Question: After a lot of searching, I have not found any solution for the following problem.
I need a treeview control with "checkboxed" treeview items and the 'CheckedItems' property for convenient data binding (for example, treeview of folders' structure, when user checks folders, the size of checked folders is displayed in a textbox).
By the way, I have read the article <URL>, but the "IsChecked" approach is not appropriate in my case because I need to bind 'CheckedItems' as a collection.
I would appreciate any help!

The image link has been attached. I want the listbox to be data bound to 'CheckedItems' property of 'CheckTreeView'. Does anybody know how to implement the generic 'CheckTreeView' with possible binding to 'CheckedItems' collection?
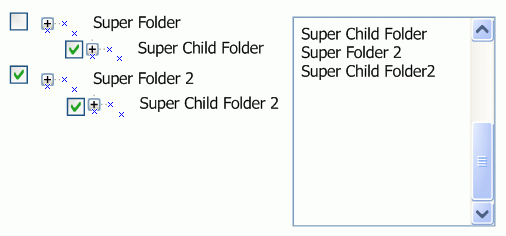
Answer: Finally got around to update the CheckBoxTreeView with the missing features. The CheckBoxTreeViewLibrary source can be <URL>
- - 'ObservableCollection<T>'- -
The Control can be used just like a regular TreeView. To add two-way binding for the IsChecked property, the CheckBoxTreeViewItemStyle.xaml ResourceDictionary must be merged. e.g.
'''
<Window.Resources>
<ResourceDictionary>
<ResourceDictionary.MergedDictionaries>
<ResourceDictionary Source="/CheckBoxTreeViewLibrary;component/Themes/CheckBoxTreeViewItemStyle.xaml"/>
</ResourceDictionary.MergedDictionaries>
</ResourceDictionary>
</Window.Resources>
'''
Then the ItemContainerStyle can be used like this
'''
<cbt:CheckBoxTreeView ...>
<cbt:CheckBoxTreeView.ItemContainerStyle>
<Style TargetType="{x:Type cbt:CheckBoxTreeViewItem}"
BasedOn="{StaticResource {x:Type cbt:CheckBoxTreeViewItem}}">
<Setter Property="IsChecked" Value="{Binding IsChecked}"/>
<!-- additional Setters, Triggers etc. -->
</Style>
</cbt:CheckBoxTreeView.ItemContainerStyle>
</cbt:CheckBoxTreeView>
'''
'''
namespace CheckBoxTreeViewLibrary
{
[StyleTypedProperty(Property = "ItemContainerStyle", StyleTargetType = typeof(CheckBoxTreeViewItem))]
public class CheckBoxTreeView : TreeView
{
public static DependencyProperty CheckedItemsProperty =
DependencyProperty.Register("CheckedItems",
typeof(IList),
typeof(CheckBoxTreeView));
private RoutedEventHandler Checked_EventHandler;
private RoutedEventHandler Unchecked_EventHandler;
public CheckBoxTreeView()
: base()
{
Checked_EventHandler = new RoutedEventHandler(checkBoxTreeViewItem_Checked);
Unchecked_EventHandler = new RoutedEventHandler(checkBoxTreeViewItem_Unchecked);
DependencyPropertyDescriptor dpd =
DependencyPropertyDescriptor.FromProperty(CheckBoxTreeView.ItemsSourceProperty, typeof(CheckBoxTreeView));
if (dpd != null)
{
dpd.AddValueChanged(this, ItemsSourceChanged);
}
}
void ItemsSourceChanged(object sender, EventArgs e)
{
Type type = ItemsSource.GetType();
if (ItemsSource is IList)
{
Type listType = typeof(ObservableCollection<>).MakeGenericType(type.GetGenericArguments()[0]);
CheckedItems = (IList)Activator.CreateInstance(listType);
}
}
internal void OnNewContainer(CheckBoxTreeViewItem newContainer)
{
newContainer.Checked -= Checked_EventHandler;
newContainer.Unchecked -= Unchecked_EventHandler;
newContainer.Checked += Checked_EventHandler;
newContainer.Unchecked += Unchecked_EventHandler;
}
protected override DependencyObject GetContainerForItemOverride()
{
CheckBoxTreeViewItem checkBoxTreeViewItem = new CheckBoxTreeViewItem();
OnNewContainer(checkBoxTreeViewItem);
return checkBoxTreeViewItem;
}
void checkBoxTreeViewItem_Checked(object sender, RoutedEventArgs e)
{
CheckBoxTreeViewItem checkBoxTreeViewItem = sender as CheckBoxTreeViewItem;
Action action = () =>
{
var checkedItem = checkBoxTreeViewItem.Header;
CheckedItems.Add(checkedItem);
};
this.Dispatcher.BeginInvoke(action, DispatcherPriority.ContextIdle);
}
void checkBoxTreeViewItem_Unchecked(object sender, RoutedEventArgs e)
{
CheckBoxTreeViewItem checkBoxTreeViewItem = sender as CheckBoxTreeViewItem;
Action action = () =>
{
var uncheckedItem = checkBoxTreeViewItem.Header;
CheckedItems.Remove(uncheckedItem);
};
this.Dispatcher.BeginInvoke(action, DispatcherPriority.ContextIdle);
}
public IList CheckedItems
{
get { return (IList)base.GetValue(CheckedItemsProperty); }
set { base.SetValue(CheckedItemsProperty, value); }
}
public event PropertyChangedEventHandler PropertyChanged;
private void OnPropertyChanged(string propertyName)
{
if (PropertyChanged != null)
{
PropertyChanged(this, new PropertyChangedEventArgs(propertyName));
}
}
}
}
'''
'''
namespace CheckBoxTreeViewLibrary
{
[StyleTypedProperty(Property = "ItemContainerStyle", StyleTargetType = typeof(CheckBoxTreeViewItem))]
public class CheckBoxTreeViewItem : TreeViewItem
{
public static readonly RoutedEvent CheckedEvent = EventManager.RegisterRoutedEvent("Checked",
RoutingStrategy.Direct,
typeof(RoutedEventHandler),
typeof(CheckBoxTreeViewItem));
public static readonly RoutedEvent UncheckedEvent = EventManager.RegisterRoutedEvent("Unchecked",
RoutingStrategy.Direct,
typeof(RoutedEventHandler),
typeof(CheckBoxTreeViewItem));
public static readonly DependencyProperty IsCheckedProperty =
DependencyProperty.Register("IsChecked",
typeof(bool),
typeof(CheckBoxTreeViewItem),
new FrameworkPropertyMetadata(false,
FrameworkPropertyMetadataOptions.BindsTwoWayByDefault,
CheckedPropertyChanged));
private static void CheckedPropertyChanged(DependencyObject source, DependencyPropertyChangedEventArgs e)
{
CheckBoxTreeViewItem checkBoxTreeViewItem = (CheckBoxTreeViewItem)source;
if (checkBoxTreeViewItem.IsChecked == true)
{
checkBoxTreeViewItem.OnChecked(new RoutedEventArgs(CheckedEvent, checkBoxTreeViewItem));
}
else
{
checkBoxTreeViewItem.OnUnchecked(new RoutedEventArgs(UncheckedEvent, checkBoxTreeViewItem));
}
}
public CheckBoxTreeViewItem()
: base()
{
}
protected override DependencyObject GetContainerForItemOverride()
{
PropertyInfo parentTreeViewPi = typeof(TreeViewItem).GetProperty("ParentTreeView", BindingFlags.Instance | BindingFlags.NonPublic);
CheckBoxTreeView parentCheckBoxTreeView = parentTreeViewPi.GetValue(this, null) as CheckBoxTreeView;
CheckBoxTreeViewItem checkBoxTreeViewItem = new CheckBoxTreeViewItem();
parentCheckBoxTreeView.OnNewContainer(checkBoxTreeViewItem);
return checkBoxTreeViewItem;
}
[Category("Behavior")]
public event RoutedEventHandler Checked
{
add
{
AddHandler(CheckedEvent, value);
}
remove
{
RemoveHandler(CheckedEvent, value);
}
}
[Category("Behavior")]
public event RoutedEventHandler Unchecked
{
add
{
AddHandler(UncheckedEvent, value);
}
remove
{
RemoveHandler(UncheckedEvent, value);
}
}
public bool IsChecked
{
get { return (bool)base.GetValue(IsCheckedProperty); }
set { base.SetValue(IsCheckedProperty, value); }
}
protected virtual void OnChecked(RoutedEventArgs e)
{
base.RaiseEvent(e);
}
protected virtual void OnUnchecked(RoutedEventArgs e)
{
base.RaiseEvent(e);
}
}
}
'''
'''
<ResourceDictionary xmlns="http://schemas.microsoft.com/winfx/2006/xaml/presentation"
xmlns:x="http://schemas.microsoft.com/winfx/2006/xaml"
xmlns:cti="clr-namespace:CheckBoxTreeViewLibrary">
<Style x:Key="TreeViewItemFocusVisual">
<Setter Property="Control.Template">
<Setter.Value>
<ControlTemplate>
<Rectangle/>
</ControlTemplate>
</Setter.Value>
</Setter>
</Style>
<PathGeometry x:Key="TreeArrow" Figures="M0,0 L0,6 L6,0 z"/>
<Style x:Key="ExpandCollapseToggleStyle" TargetType="{x:Type ToggleButton}">
<Setter Property="Focusable" Value="False"/>
<Setter Property="Width" Value="16"/>
<Setter Property="Height" Value="16"/>
<Setter Property="Template">
<Setter.Value>
<ControlTemplate TargetType="{x:Type ToggleButton}">
<Border Background="Transparent" Height="16" Padding="5,5,5,5" Width="16">
<Path x:Name="ExpandPath" Data="{StaticResource TreeArrow}" Fill="Transparent" Stroke="#FF989898">
<Path.RenderTransform>
<RotateTransform Angle="135" CenterY="3" CenterX="3"/>
</Path.RenderTransform>
</Path>
</Border>
<ControlTemplate.Triggers>
<Trigger Property="IsMouseOver" Value="True">
<Setter Property="Stroke" TargetName="ExpandPath" Value="#FF1BBBFA"/>
<Setter Property="Fill" TargetName="ExpandPath" Value="Transparent"/>
</Trigger>
<Trigger Property="IsChecked" Value="True">
<Setter Property="RenderTransform" TargetName="ExpandPath">
<Setter.Value>
<RotateTransform Angle="180" CenterY="3" CenterX="3"/>
</Setter.Value>
</Setter>
<Setter Property="Fill" TargetName="ExpandPath" Value="#FF595959"/>
<Setter Property="Stroke" TargetName="ExpandPath" Value="#FF262626"/>
</Trigger>
</ControlTemplate.Triggers>
</ControlTemplate>
</Setter.Value>
</Setter>
</Style>
<Style TargetType="{x:Type cti:CheckBoxTreeViewItem}">
<Setter Property="Background" Value="Transparent"/>
<Setter Property="HorizontalContentAlignment" Value="{Binding HorizontalContentAlignment, RelativeSource={RelativeSource AncestorType={x:Type ItemsControl}}}"/>
<Setter Property="VerticalContentAlignment" Value="{Binding VerticalContentAlignment, RelativeSource={RelativeSource AncestorType={x:Type ItemsControl}}}"/>
<Setter Property="Padding" Value="1,0,0,0"/>
<Setter Property="Foreground" Value="{DynamicResource {x:Static SystemColors.ControlTextBrushKey}}"/>
<Setter Property="FocusVisualStyle" Value="{StaticResource TreeViewItemFocusVisual}"/>
<Setter Property="Template">
<Setter.Value>
<ControlTemplate TargetType="{x:Type cti:CheckBoxTreeViewItem}">
<Grid>
<Grid.ColumnDefinitions>
<ColumnDefinition MinWidth="15" Width="Auto"/>
<!--<ColumnDefinition Width="Auto"/>-->
<ColumnDefinition Width="*"/>
</Grid.ColumnDefinitions>
<Grid.RowDefinitions>
<RowDefinition Height="Auto" MinHeight="15"/>
<RowDefinition/>
</Grid.RowDefinitions>
<ToggleButton x:Name="Expander" ClickMode="Press" IsChecked="{Binding IsExpanded, RelativeSource={RelativeSource TemplatedParent}}" Style="{StaticResource ExpandCollapseToggleStyle}"/>
<Border x:Name="Bd" BorderBrush="{TemplateBinding BorderBrush}" BorderThickness="{TemplateBinding BorderThickness}" Background="{TemplateBinding Background}" Grid.Column="1" Padding="{TemplateBinding Padding}" SnapsToDevicePixels="true">
<StackPanel Orientation="Horizontal">
<CheckBox Margin="0,2,4,0" x:Name="PART_CheckedCheckBox" IsChecked="{Binding IsChecked, Mode=TwoWay, RelativeSource={RelativeSource TemplatedParent}}" />
<ContentPresenter x:Name="PART_Header" ContentSource="Header" HorizontalAlignment="{TemplateBinding HorizontalContentAlignment}" SnapsToDevicePixels="{TemplateBinding SnapsToDevicePixels}"/>
</StackPanel>
</Border>
<ItemsPresenter x:Name="ItemsHost" Grid.ColumnSpan="2" Grid.Column="1" Grid.Row="1"/>
</Grid>
<ControlTemplate.Triggers>
<Trigger Property="IsExpanded" Value="false">
<Setter Property="Visibility" TargetName="ItemsHost" Value="Collapsed"/>
</Trigger>
<Trigger Property="HasItems" Value="false">
<Setter Property="Visibility" TargetName="Expander" Value="Hidden"/>
</Trigger>
<Trigger Property="IsSelected" Value="true">
<Setter Property="Background" TargetName="Bd" Value="{DynamicResource {x:Static SystemColors.HighlightBrushKey}}"/>
<Setter Property="Foreground" Value="{DynamicResource {x:Static SystemColors.HighlightTextBrushKey}}"/>
</Trigger>
<MultiTrigger>
<MultiTrigger.Conditions>
<Condition Property="IsSelected" Value="true"/>
<Condition Property="IsSelectionActive" Value="false"/>
</MultiTrigger.Conditions>
<Setter Property="Background" TargetName="Bd" Value="{DynamicResource {x:Static SystemColors.ControlBrushKey}}"/>
<Setter Property="Foreground" Value="{DynamicResource {x:Static SystemColors.ControlTextBrushKey}}"/>
</MultiTrigger>
<Trigger Property="IsEnabled" Value="false">
<Setter Property="Foreground" Value="{DynamicResource {x:Static SystemColors.GrayTextBrushKey}}"/>
</Trigger>
</ControlTemplate.Triggers>
</ControlTemplate>
</Setter.Value>
</Setter>
<Style.Triggers>
<Trigger Property="VirtualizingStackPanel.IsVirtualizing" Value="true">
<Setter Property="ItemsPanel">
<Setter.Value>
<ItemsPanelTemplate>
<VirtualizingStackPanel/>
</ItemsPanelTemplate>
</Setter.Value>
</Setter>
</Trigger>
</Style.Triggers>
</Style>
</ResourceDictionary>
'''